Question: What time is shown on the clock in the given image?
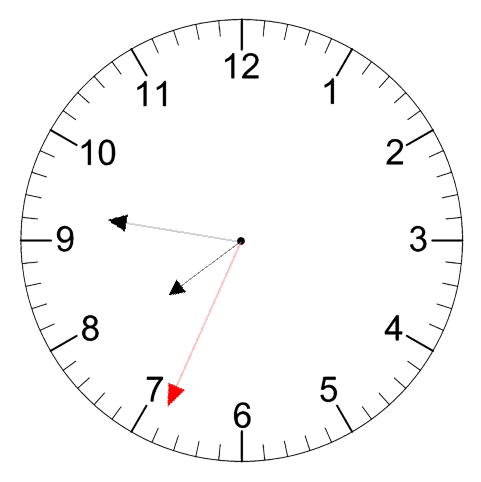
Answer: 07:46:34